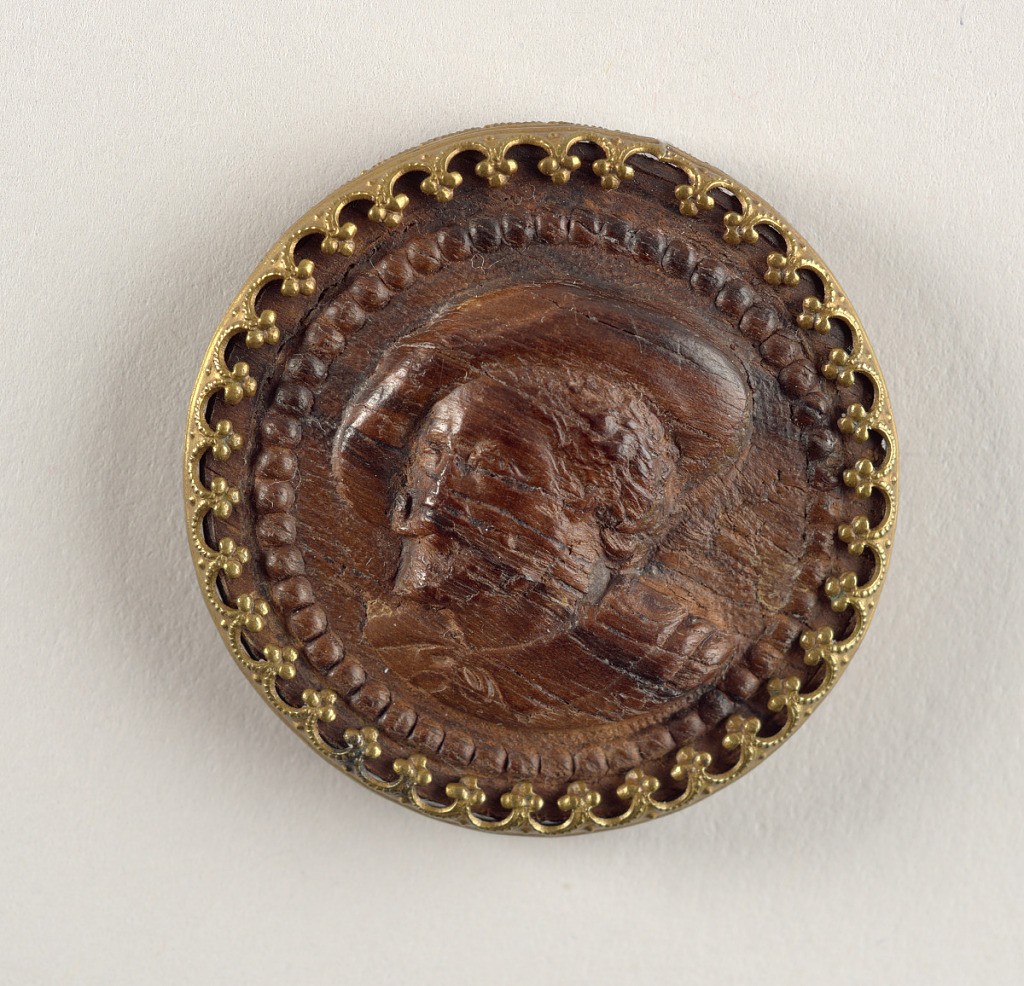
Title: Button
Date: probably ca. 1840
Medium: Wood, gilt and lacquered metal
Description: Carved wood relief of a 16th century man in hat with fleur de lys border.

On card 43